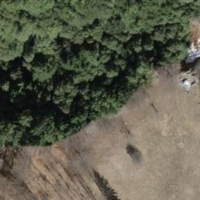
EUNIS habitat code: 44
Species observed at this site:
Chrysosplenium alternifolium
Petasites albus